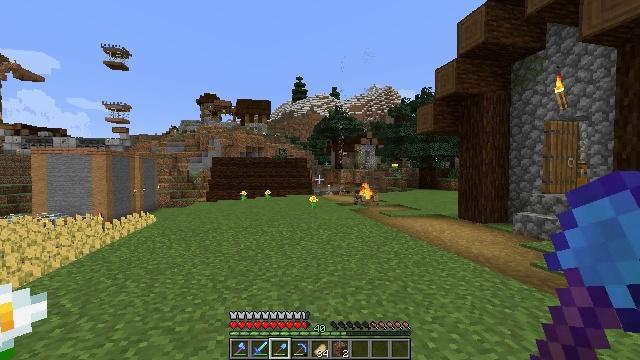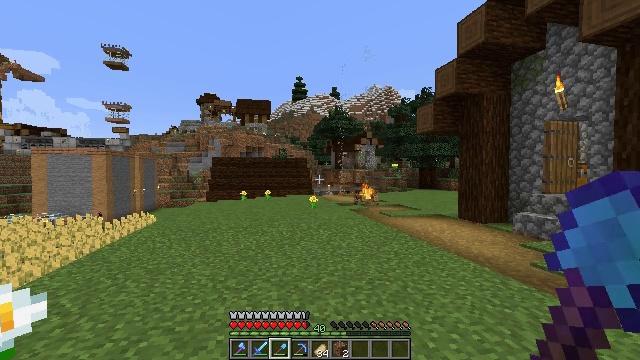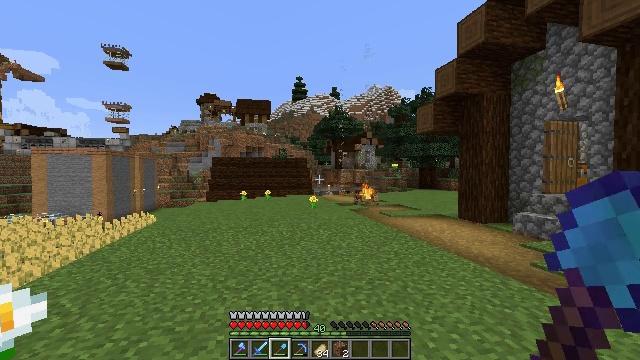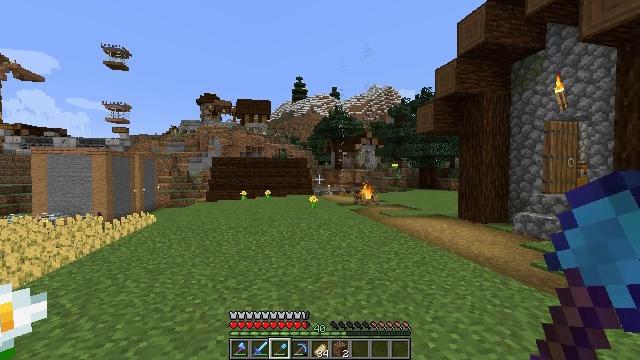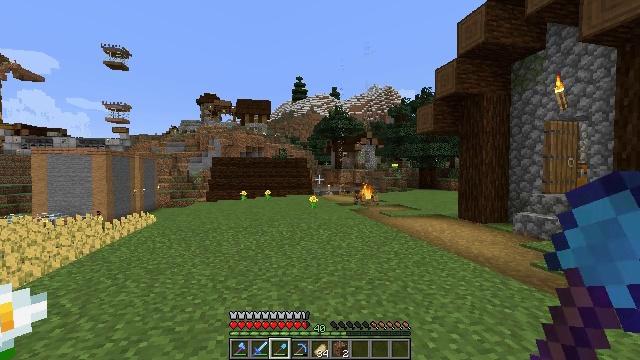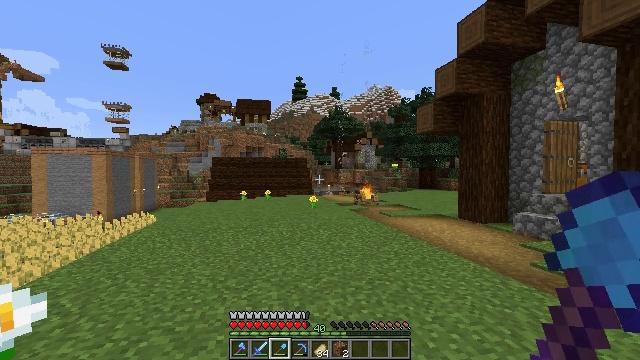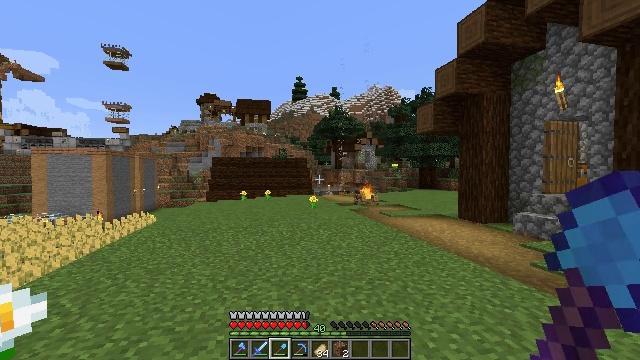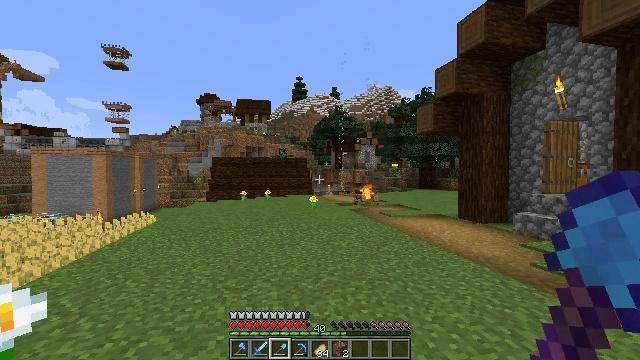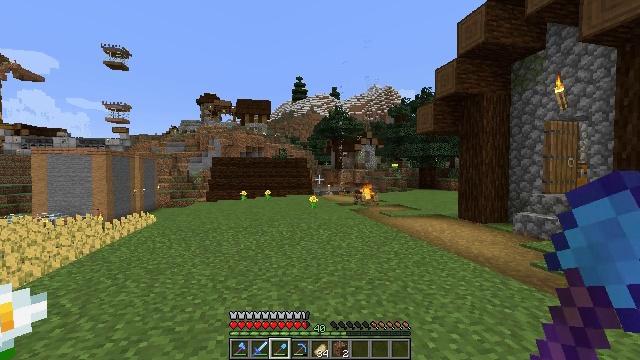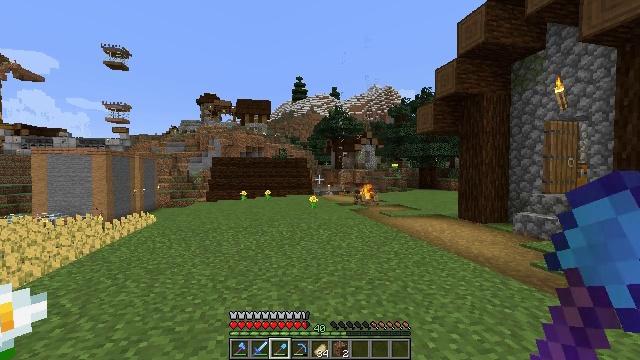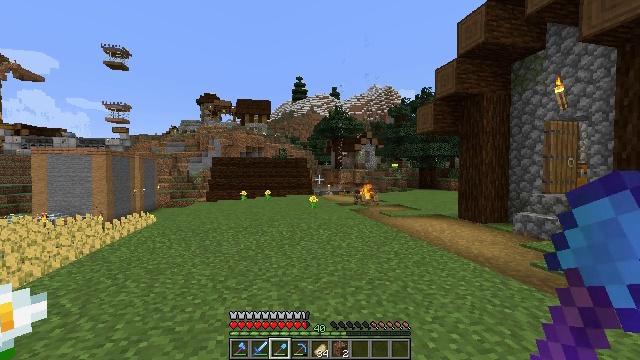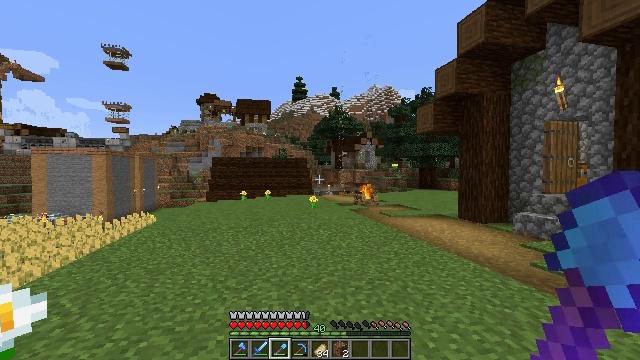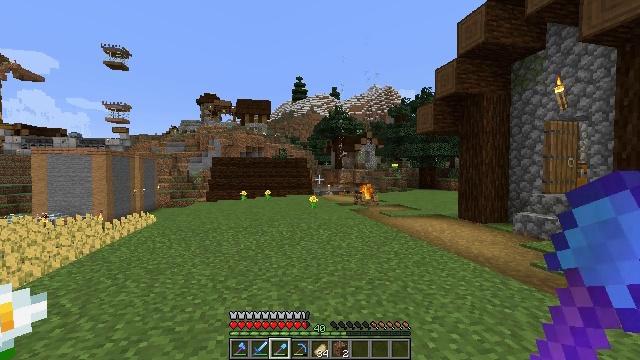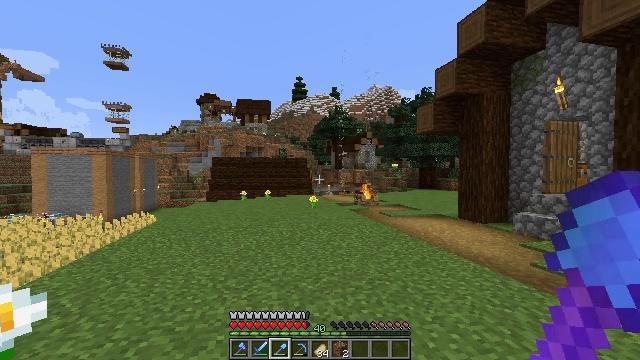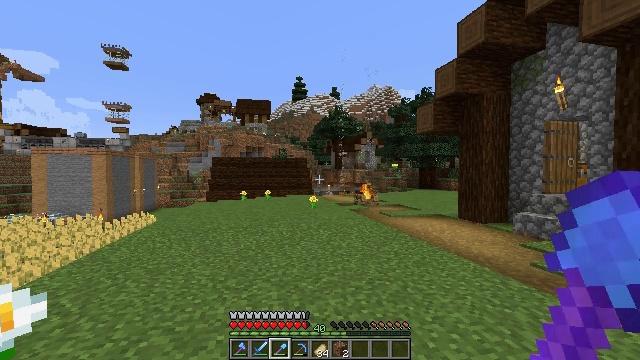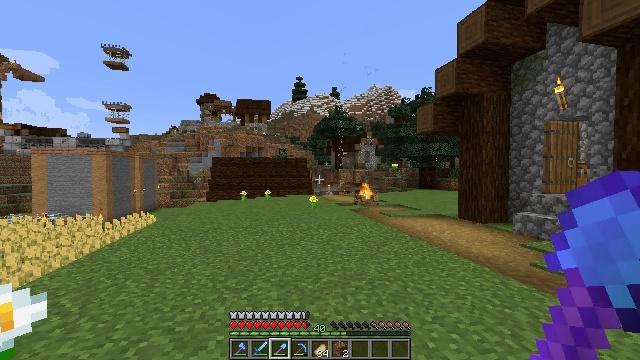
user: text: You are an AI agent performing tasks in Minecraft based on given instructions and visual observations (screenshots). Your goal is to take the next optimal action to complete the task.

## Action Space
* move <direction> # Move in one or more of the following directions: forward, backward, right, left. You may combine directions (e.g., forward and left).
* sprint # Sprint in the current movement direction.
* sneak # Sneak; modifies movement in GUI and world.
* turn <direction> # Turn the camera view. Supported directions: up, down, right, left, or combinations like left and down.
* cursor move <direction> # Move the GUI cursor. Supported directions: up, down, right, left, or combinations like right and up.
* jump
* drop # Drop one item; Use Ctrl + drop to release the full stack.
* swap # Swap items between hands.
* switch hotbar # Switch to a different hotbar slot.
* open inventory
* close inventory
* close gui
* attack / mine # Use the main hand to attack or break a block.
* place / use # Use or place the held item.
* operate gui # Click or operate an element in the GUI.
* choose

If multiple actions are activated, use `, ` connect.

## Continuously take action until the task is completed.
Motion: motion action
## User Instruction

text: Get wheat from the farmland.
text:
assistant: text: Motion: no_op
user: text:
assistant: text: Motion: no_op
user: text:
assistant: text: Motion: no_op
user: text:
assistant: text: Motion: no_op
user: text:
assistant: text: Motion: no_op
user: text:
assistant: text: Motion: no_op
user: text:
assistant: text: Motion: no_op
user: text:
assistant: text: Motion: no_op
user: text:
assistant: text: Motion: no_op
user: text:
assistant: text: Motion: no_op
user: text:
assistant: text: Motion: no_op
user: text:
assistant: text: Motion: no_op
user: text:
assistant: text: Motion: no_op
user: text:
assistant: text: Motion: no_op
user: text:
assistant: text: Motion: no_op
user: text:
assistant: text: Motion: no_op
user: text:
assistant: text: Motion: no_op
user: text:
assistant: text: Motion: no_op
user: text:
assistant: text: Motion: no_op
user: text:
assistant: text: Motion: no_op
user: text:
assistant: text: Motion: no_op
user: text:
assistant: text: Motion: no_op
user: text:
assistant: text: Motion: no_op
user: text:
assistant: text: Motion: no_op
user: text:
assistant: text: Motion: no_op
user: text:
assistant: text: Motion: no_op
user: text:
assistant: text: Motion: no_op
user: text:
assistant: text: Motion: no_op
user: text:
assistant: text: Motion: no_op
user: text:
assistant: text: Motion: no_op